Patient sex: F
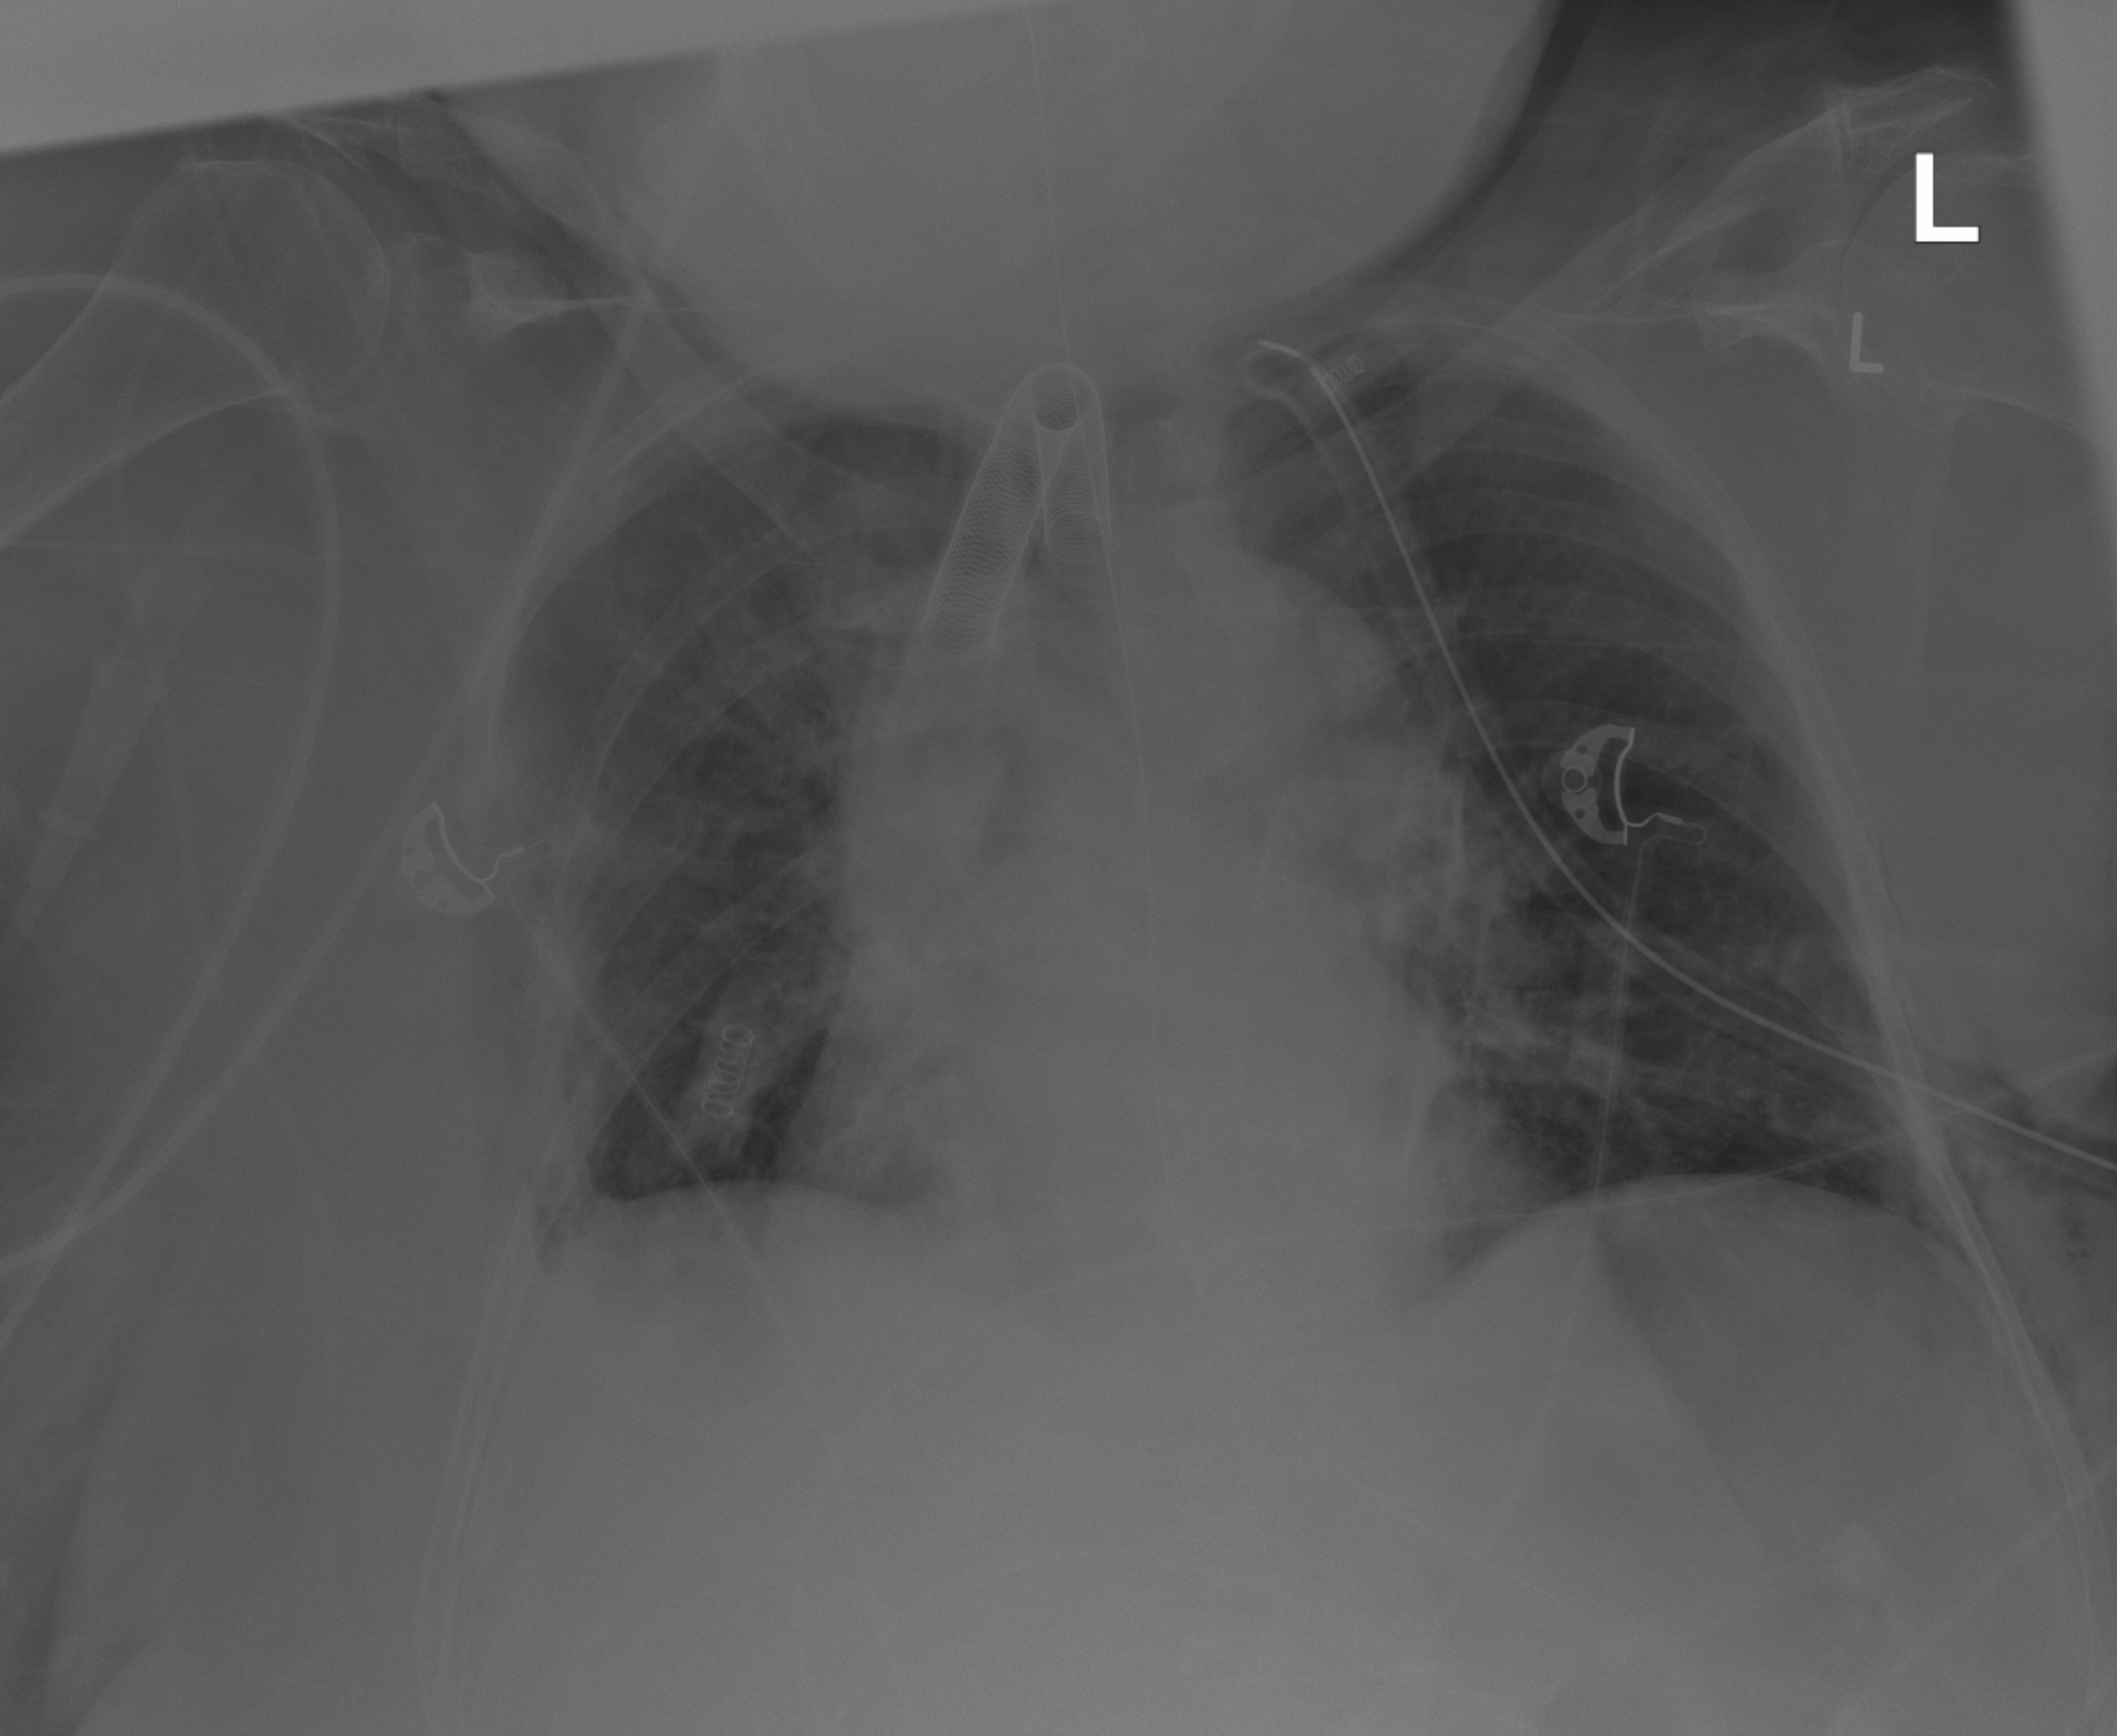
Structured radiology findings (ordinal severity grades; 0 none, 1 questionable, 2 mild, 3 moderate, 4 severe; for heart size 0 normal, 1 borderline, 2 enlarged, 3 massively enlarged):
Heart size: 0
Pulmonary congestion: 0
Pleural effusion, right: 1
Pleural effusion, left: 0
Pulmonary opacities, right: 0
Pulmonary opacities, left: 0
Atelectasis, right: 2
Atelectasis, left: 0